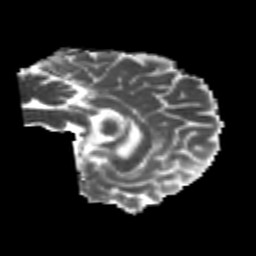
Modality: MD
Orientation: sagittal
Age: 22
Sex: female
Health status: healthy
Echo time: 0.074 s